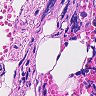
Metastatic tissue present: no